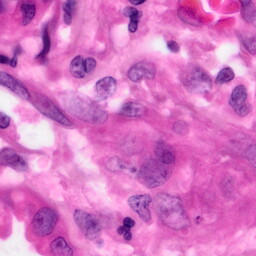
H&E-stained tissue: Pancreatic